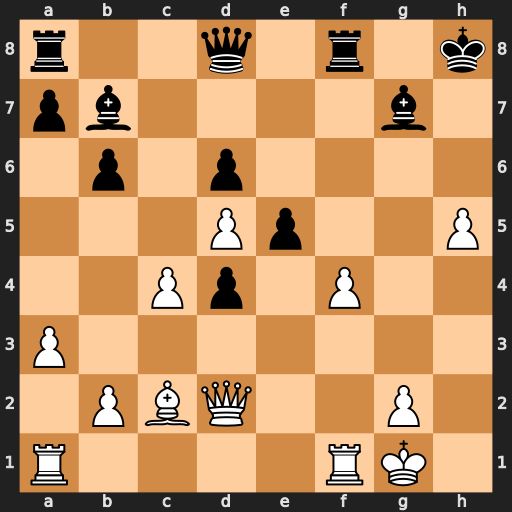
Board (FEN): r2q1r1k/pb4b1/1p1p4/3Pp2P/2Pp1P2/P7/1PBQ2P1/R4RK1
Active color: w
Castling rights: -
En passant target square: -
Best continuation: Qd3 e4 Qxe4